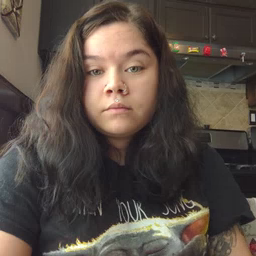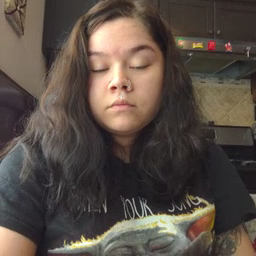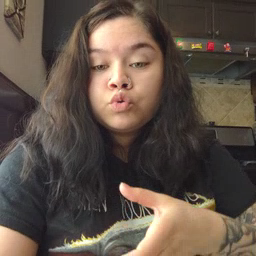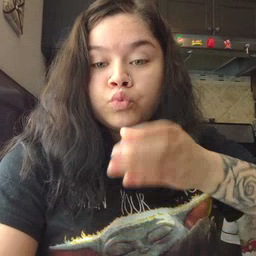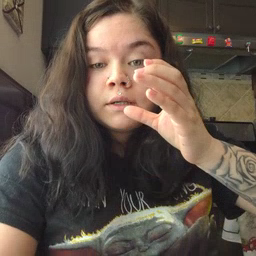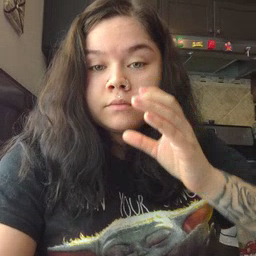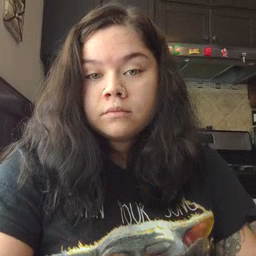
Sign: drink